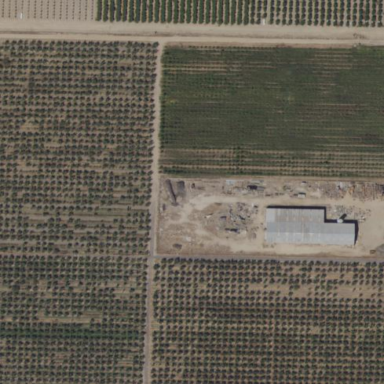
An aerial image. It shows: Open space orchard with plum trees. This area is designated for orchard land use.